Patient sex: F
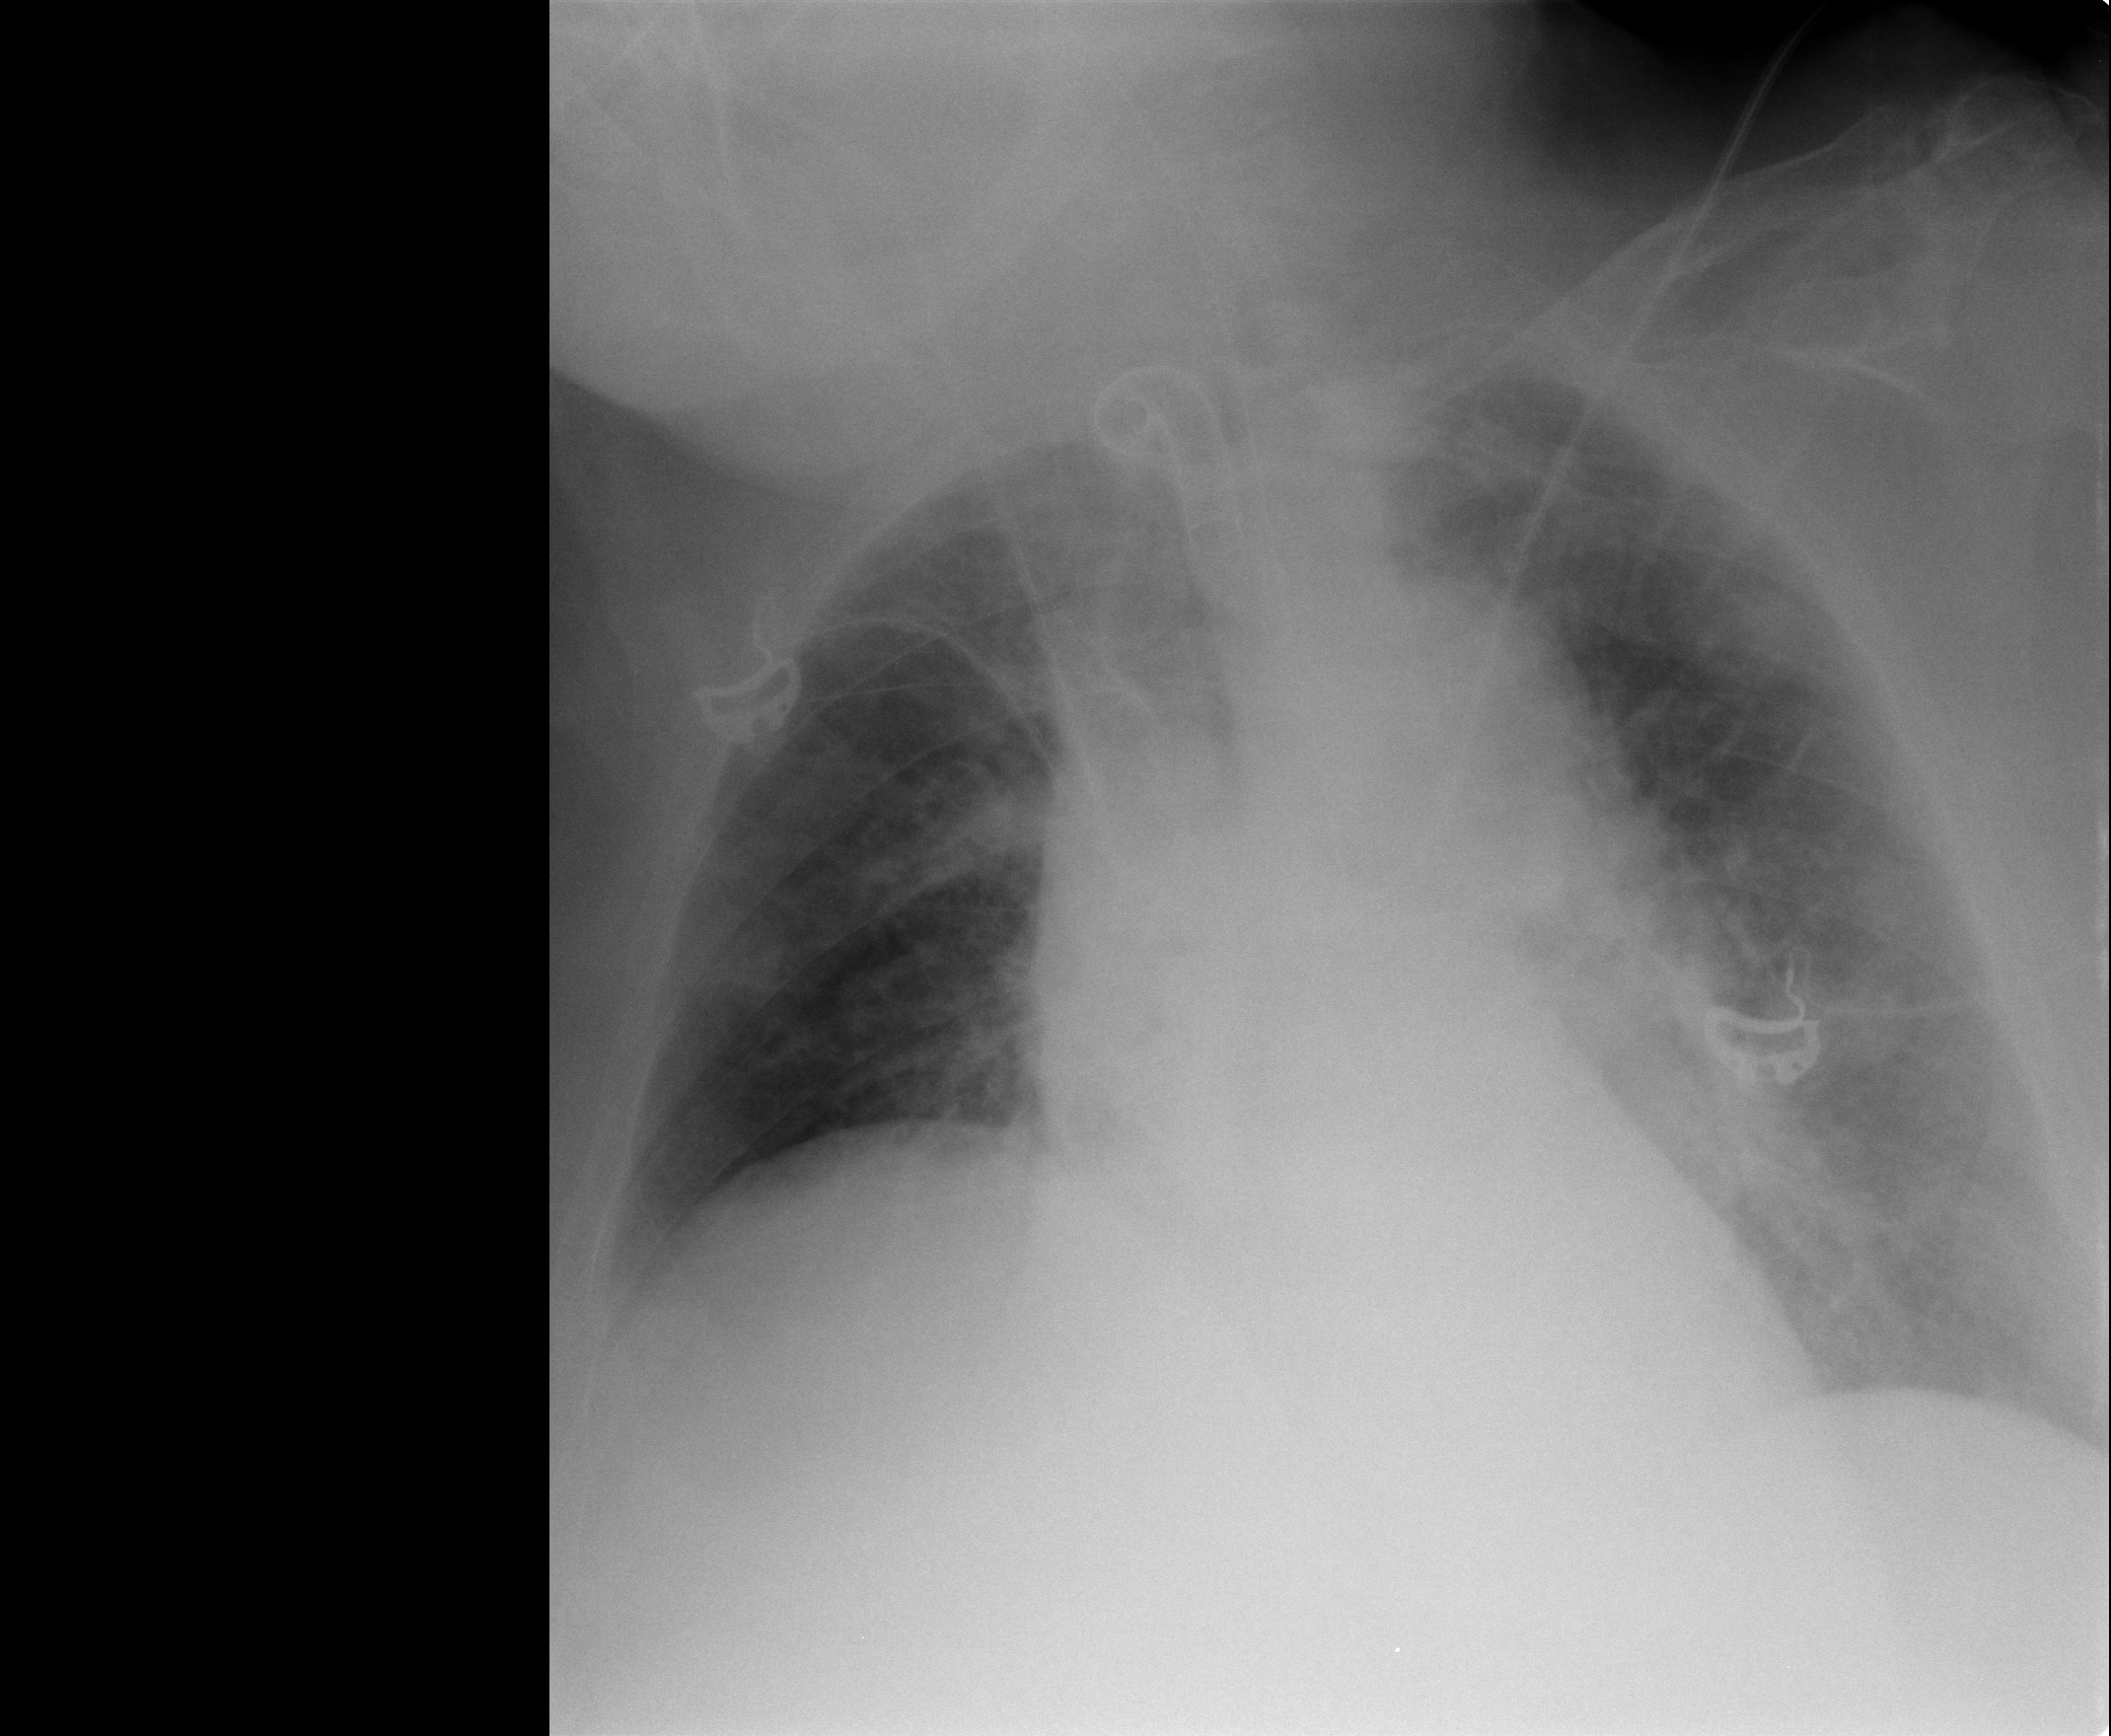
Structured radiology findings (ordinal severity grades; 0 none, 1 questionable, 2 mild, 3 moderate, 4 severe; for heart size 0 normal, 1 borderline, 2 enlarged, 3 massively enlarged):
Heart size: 2
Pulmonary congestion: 2
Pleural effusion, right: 0
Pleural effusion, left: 0
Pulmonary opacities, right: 0
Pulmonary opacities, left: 0
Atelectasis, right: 0
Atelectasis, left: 0